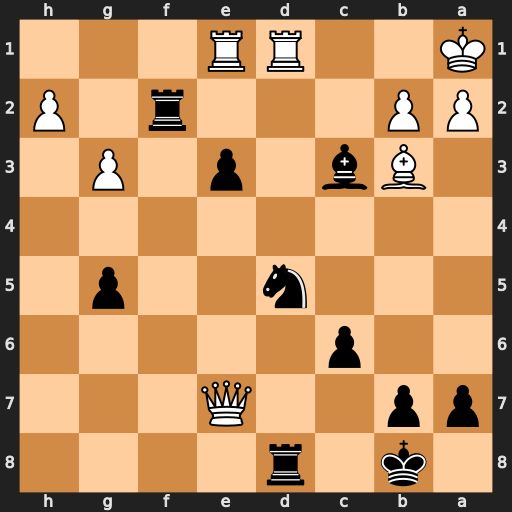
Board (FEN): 1k1r4/pp2Q3/2p5/3n2p1/8/1Bb1p1P1/PP3r1P/K2RR3
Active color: b
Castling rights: -
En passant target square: -
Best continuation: Bxb2+ Kb1 Nc3#